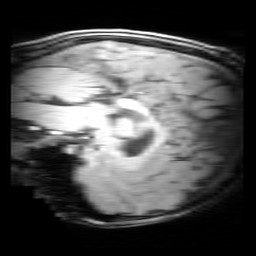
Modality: MP2RAGE
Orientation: sagittal
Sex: male
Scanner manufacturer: siemens
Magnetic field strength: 3 T
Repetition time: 5 s
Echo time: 0.00355 s